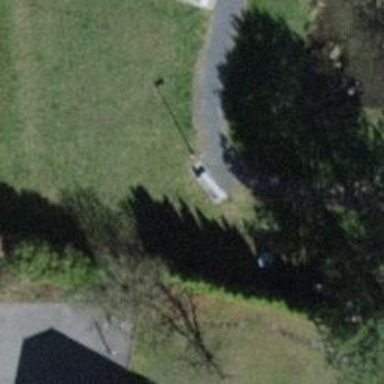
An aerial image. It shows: Bench.